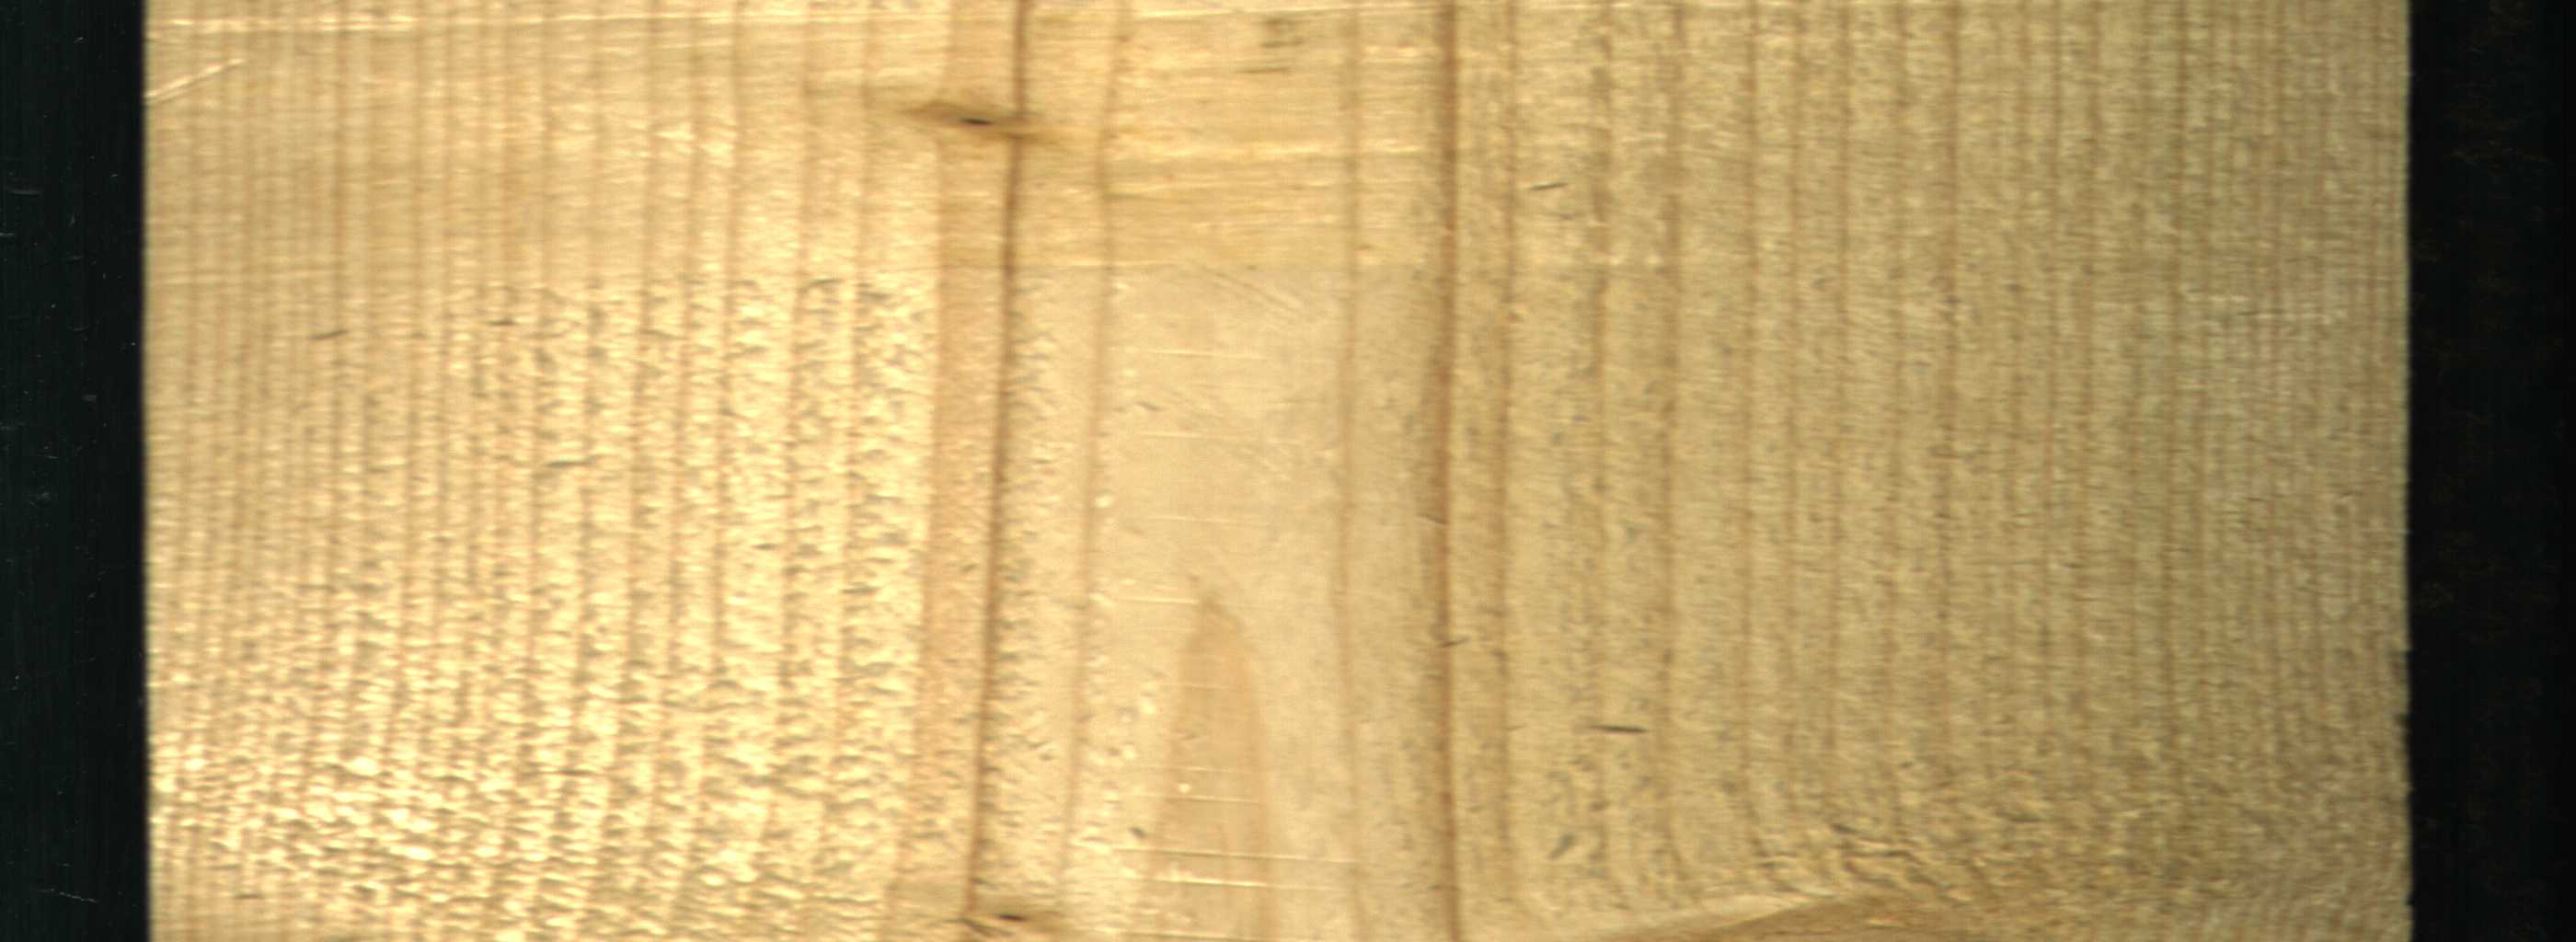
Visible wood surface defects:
Live_Knot